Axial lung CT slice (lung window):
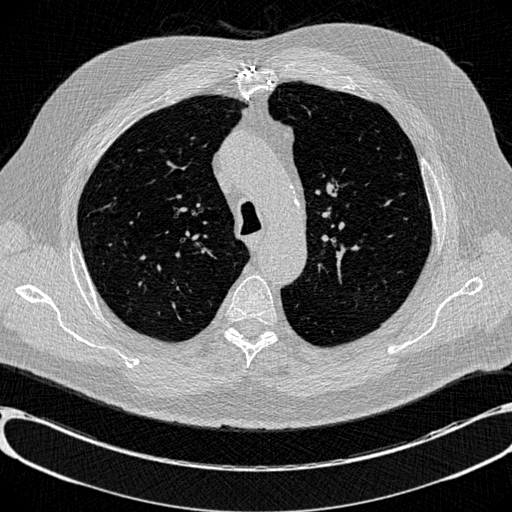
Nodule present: no